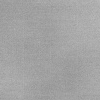
Atmospheric dust classification: dusty